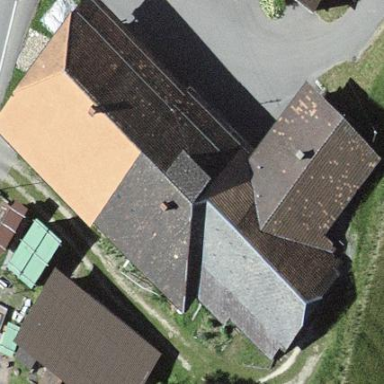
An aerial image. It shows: Farm building.